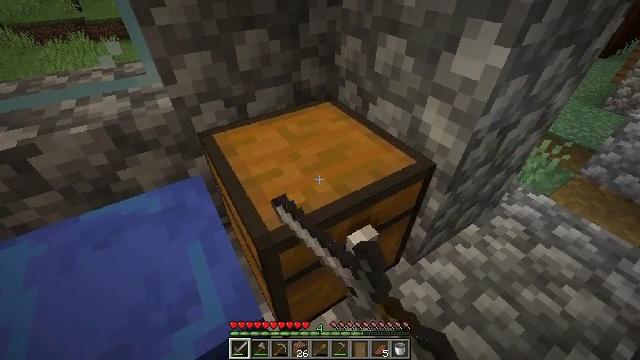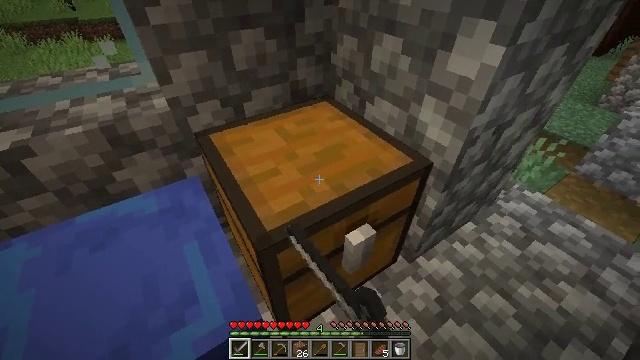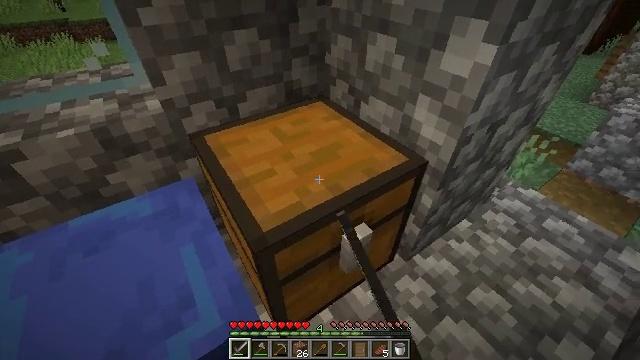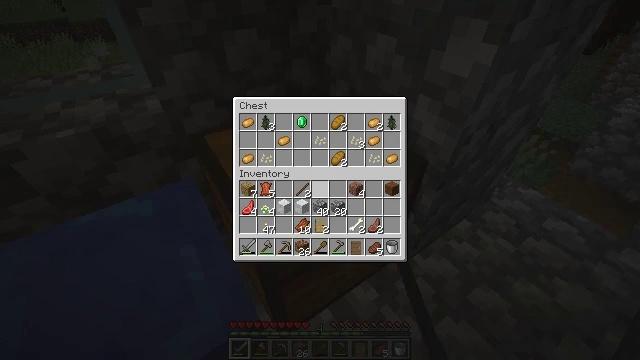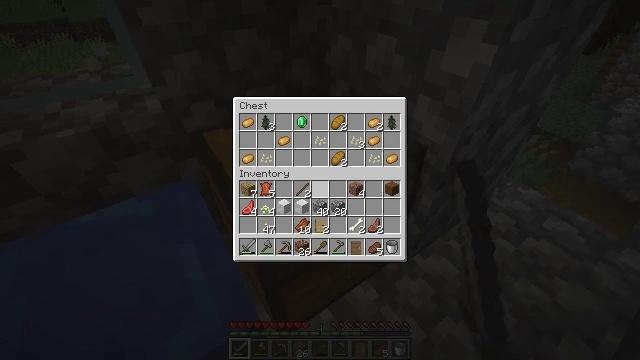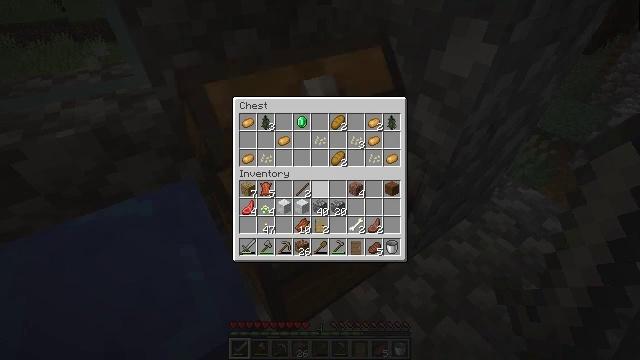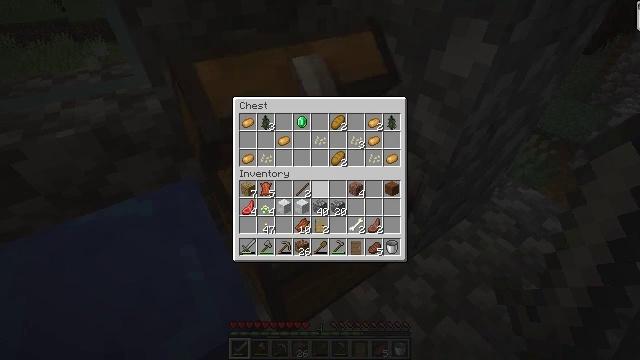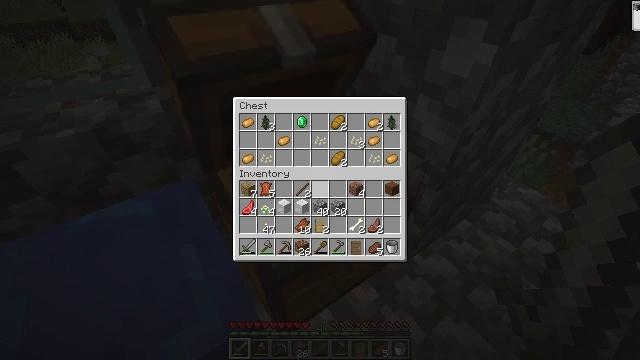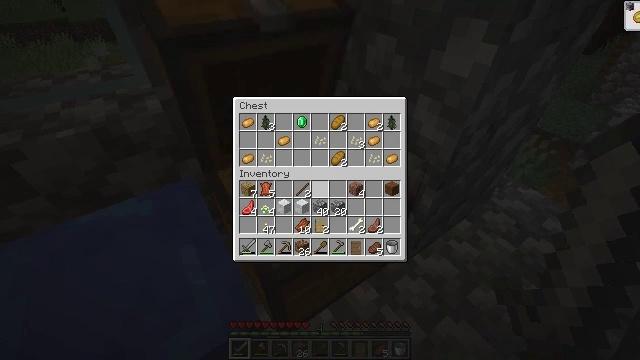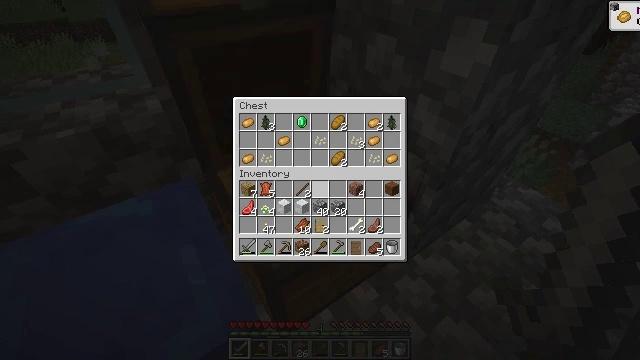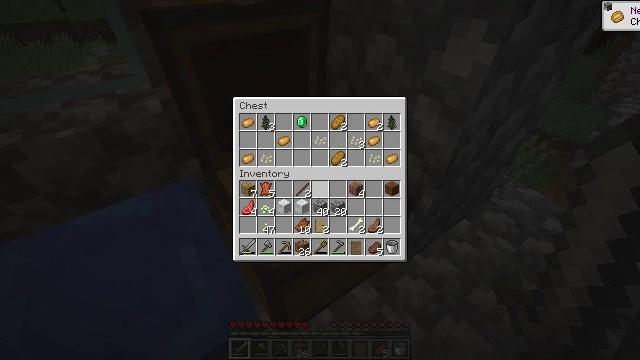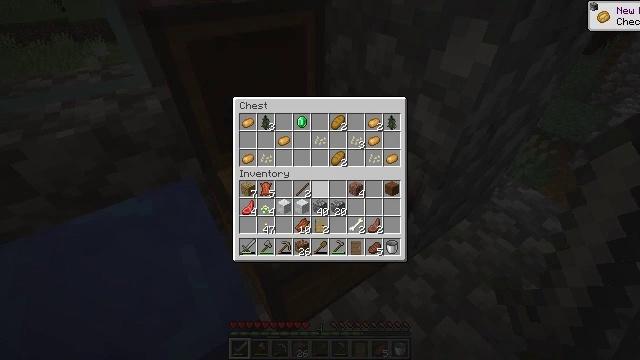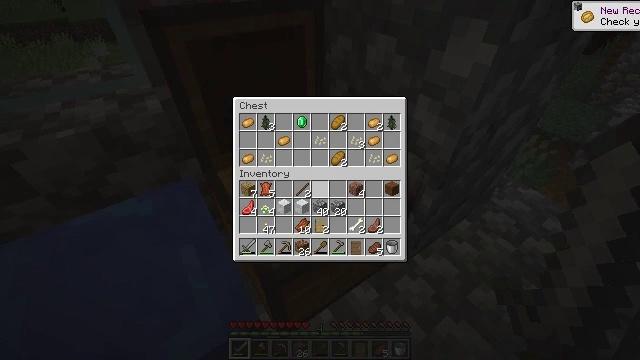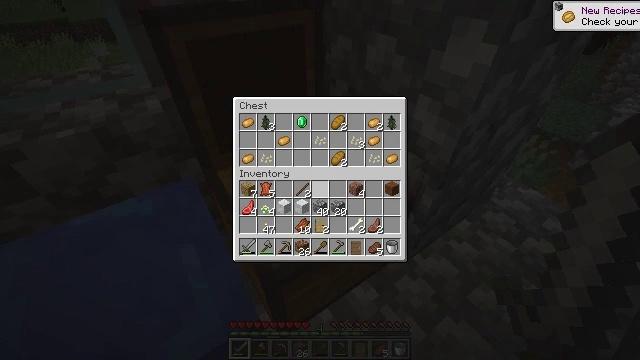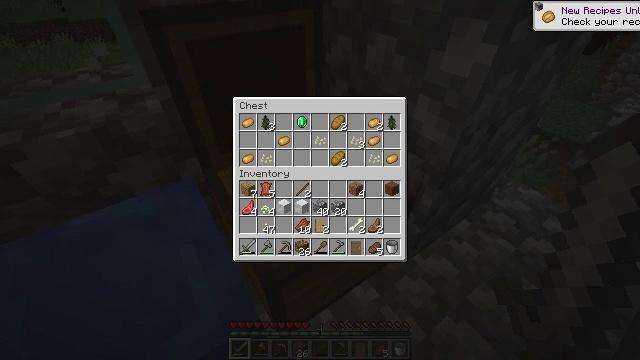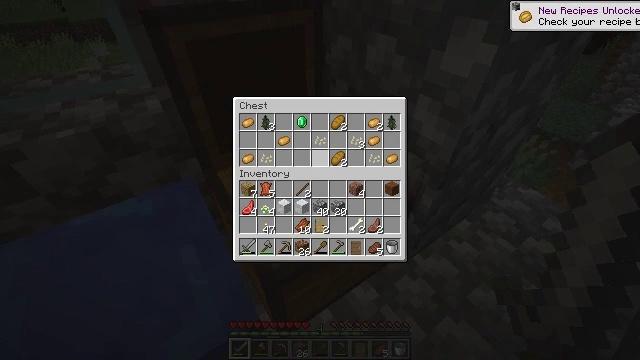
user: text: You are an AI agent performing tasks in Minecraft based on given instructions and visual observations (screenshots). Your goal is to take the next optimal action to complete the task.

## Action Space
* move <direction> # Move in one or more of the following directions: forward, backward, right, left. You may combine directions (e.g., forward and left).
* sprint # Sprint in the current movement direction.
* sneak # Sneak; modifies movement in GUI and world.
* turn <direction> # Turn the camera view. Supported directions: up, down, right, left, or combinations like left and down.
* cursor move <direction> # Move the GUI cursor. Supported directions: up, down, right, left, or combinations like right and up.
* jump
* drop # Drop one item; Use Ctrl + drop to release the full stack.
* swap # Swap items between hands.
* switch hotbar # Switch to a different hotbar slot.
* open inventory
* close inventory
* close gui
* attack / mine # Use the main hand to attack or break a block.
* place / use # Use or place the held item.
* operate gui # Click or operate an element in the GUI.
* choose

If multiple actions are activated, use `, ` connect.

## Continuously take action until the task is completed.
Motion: motion action
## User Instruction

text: Collect the spruce door for reuse.
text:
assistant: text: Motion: no_op
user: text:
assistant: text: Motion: turn right
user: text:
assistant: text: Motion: open gui
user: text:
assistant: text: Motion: no_op
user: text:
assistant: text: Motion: no_op
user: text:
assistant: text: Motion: no_op
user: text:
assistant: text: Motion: no_op
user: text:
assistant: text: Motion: no_op
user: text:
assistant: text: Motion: no_op
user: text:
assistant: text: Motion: no_op
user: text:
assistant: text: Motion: no_op
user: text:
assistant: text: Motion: no_op
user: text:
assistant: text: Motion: no_op
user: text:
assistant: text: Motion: cursor move up
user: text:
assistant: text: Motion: cursor move up
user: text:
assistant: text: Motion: cursor move up
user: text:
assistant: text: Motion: no_op
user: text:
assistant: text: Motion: cursor move left
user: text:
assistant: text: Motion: cursor move left and up
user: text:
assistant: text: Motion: no_op
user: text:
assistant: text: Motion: cursor move left
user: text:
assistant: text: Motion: no_op
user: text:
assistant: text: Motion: no_op
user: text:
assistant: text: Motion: no_op
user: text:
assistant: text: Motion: no_op
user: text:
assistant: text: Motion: no_op
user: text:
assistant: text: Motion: no_op
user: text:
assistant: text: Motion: cursor move right
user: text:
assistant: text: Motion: cursor move right
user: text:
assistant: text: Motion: cursor move right